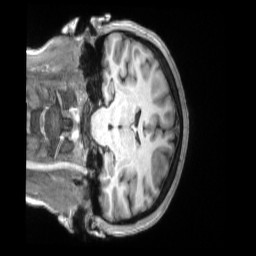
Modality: T1w
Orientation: coronal
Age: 23
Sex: female
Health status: ill
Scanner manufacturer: siemens
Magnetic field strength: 3 T
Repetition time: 2.2 s
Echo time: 0.00157 s